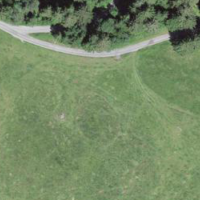
EUNIS habitat code: 23
Species observed at this site:
Caltha palustris